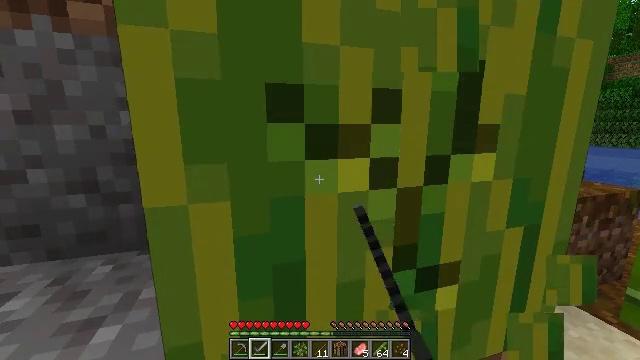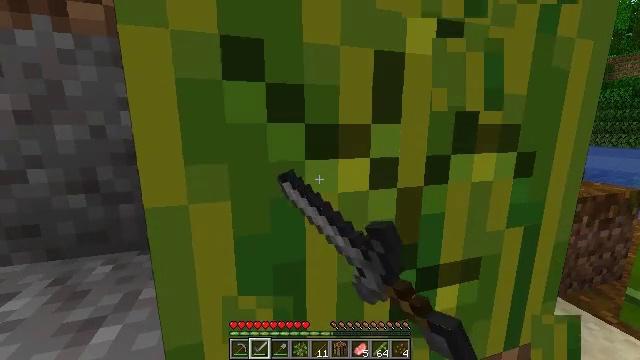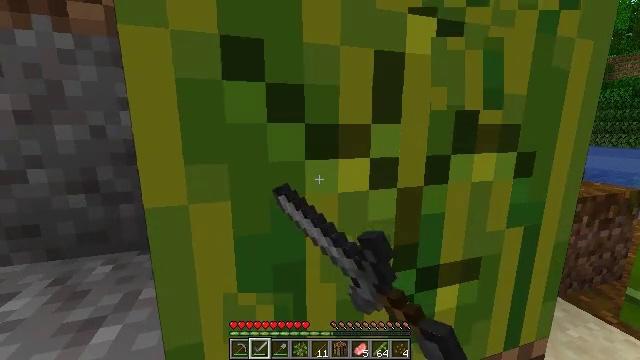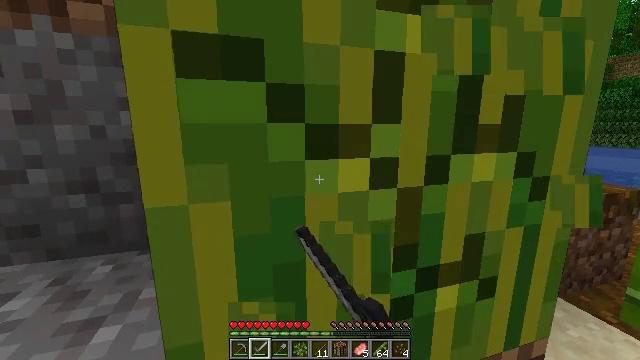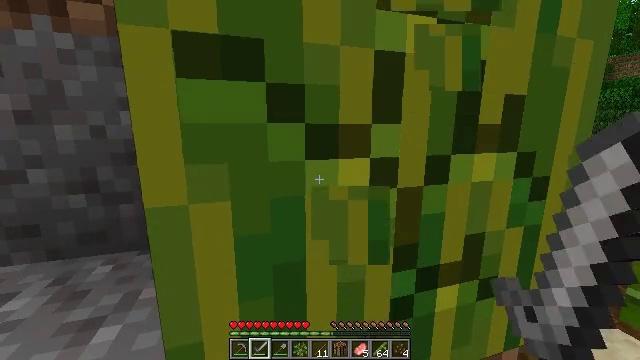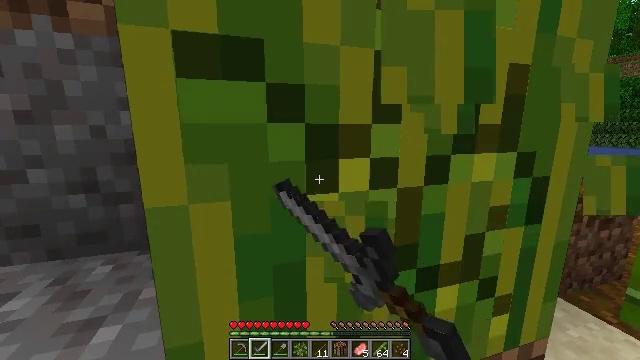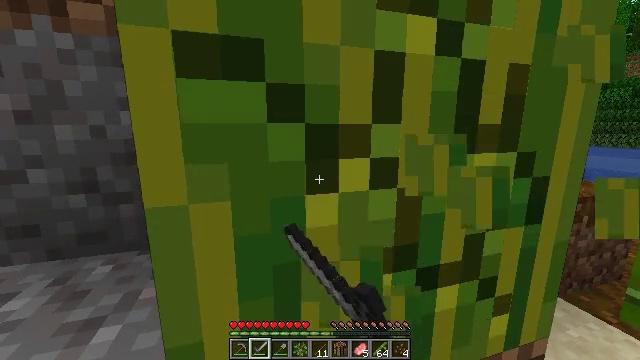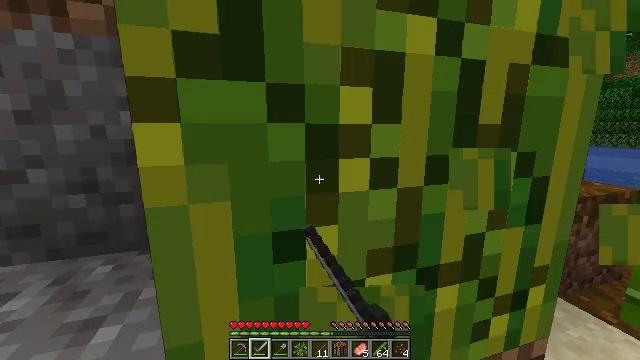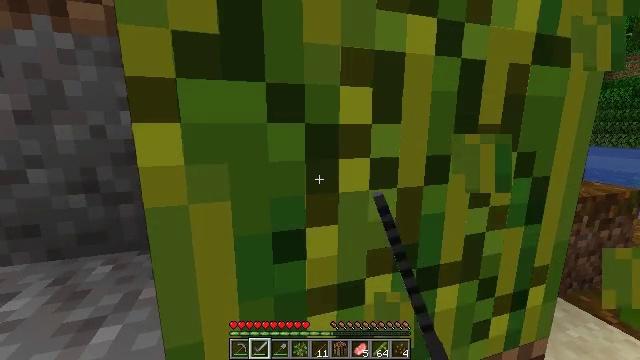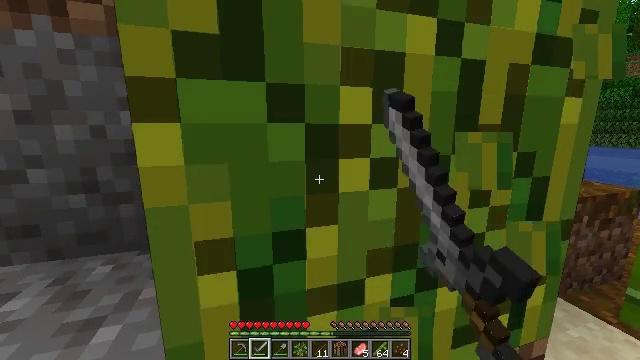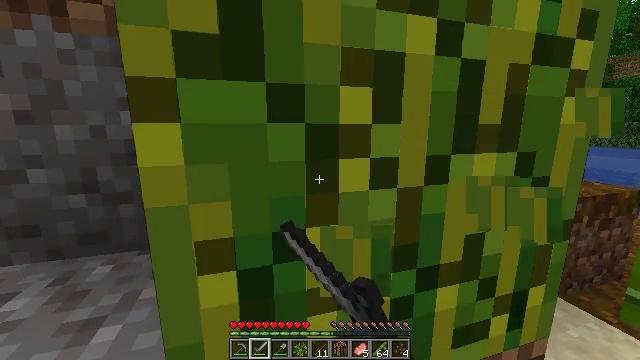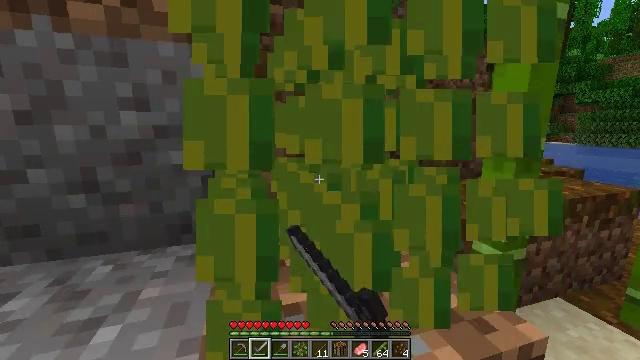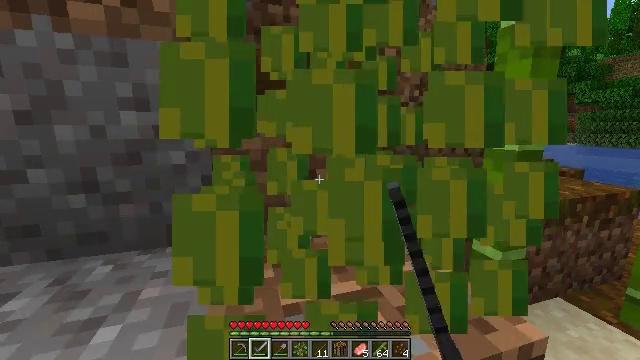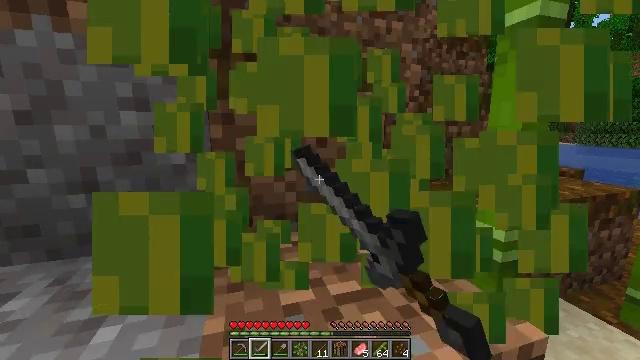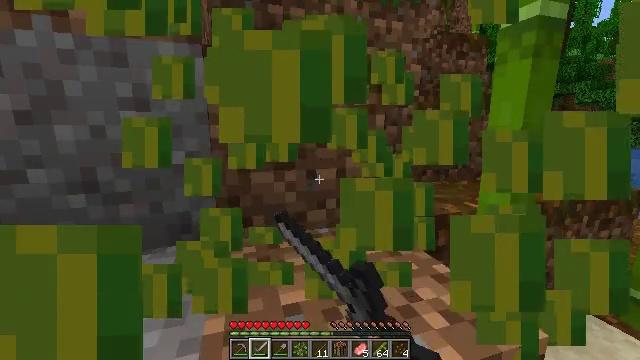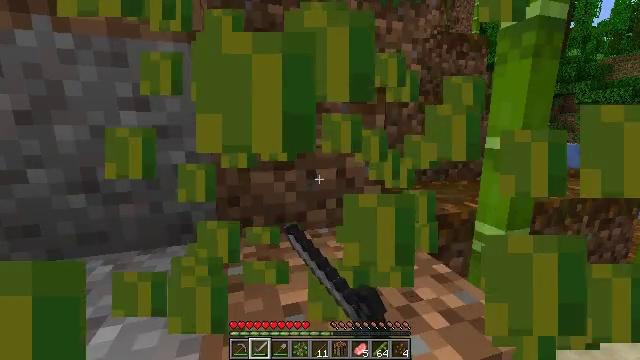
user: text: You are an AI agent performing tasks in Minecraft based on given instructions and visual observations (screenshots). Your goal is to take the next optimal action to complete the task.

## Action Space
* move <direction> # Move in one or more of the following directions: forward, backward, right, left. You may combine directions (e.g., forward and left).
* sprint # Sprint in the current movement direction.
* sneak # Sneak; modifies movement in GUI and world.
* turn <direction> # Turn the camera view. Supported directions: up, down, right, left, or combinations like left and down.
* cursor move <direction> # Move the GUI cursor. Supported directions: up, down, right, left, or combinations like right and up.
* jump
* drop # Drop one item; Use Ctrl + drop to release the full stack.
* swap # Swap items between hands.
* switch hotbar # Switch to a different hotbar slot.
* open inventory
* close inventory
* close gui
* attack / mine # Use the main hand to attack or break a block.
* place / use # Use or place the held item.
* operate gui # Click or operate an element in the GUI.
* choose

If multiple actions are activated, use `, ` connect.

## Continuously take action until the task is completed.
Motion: motion action
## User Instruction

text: Harvest melon from the farm.
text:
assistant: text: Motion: attack / mine
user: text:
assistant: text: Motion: attack / mine
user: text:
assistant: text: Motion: attack / mine
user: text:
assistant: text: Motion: attack / mine
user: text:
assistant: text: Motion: attack / mine
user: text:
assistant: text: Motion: attack / mine
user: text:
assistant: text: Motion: attack / mine
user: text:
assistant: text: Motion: attack / mine
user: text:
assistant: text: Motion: attack / mine
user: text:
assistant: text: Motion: attack / mine
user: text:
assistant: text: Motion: attack / mine
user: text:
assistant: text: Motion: attack / mine
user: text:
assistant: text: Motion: attack / mine
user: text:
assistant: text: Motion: attack / mine
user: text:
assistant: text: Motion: attack / mine
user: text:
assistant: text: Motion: attack / mine